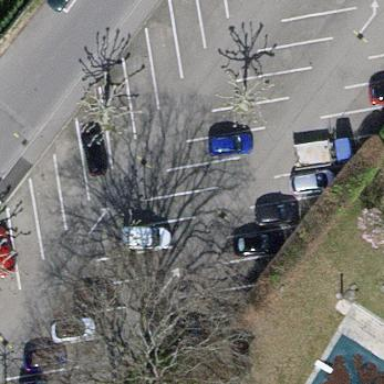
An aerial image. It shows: Parking area with surface.